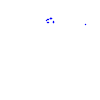
Particle: kaon